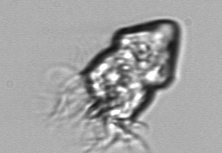
Label: Strombidium_inclinatum